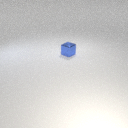
small blue metal cube